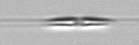
Label: Cylindrotheca